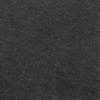
Label: dusty